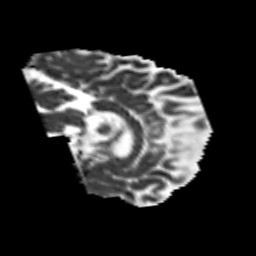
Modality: MD
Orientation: sagittal
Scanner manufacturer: siemens
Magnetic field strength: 3 T
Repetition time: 6.8 s
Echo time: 0.093 s